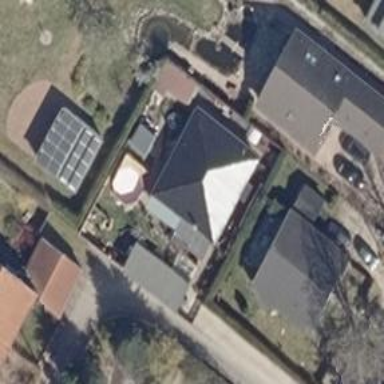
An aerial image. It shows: Detached building with gabled roof.